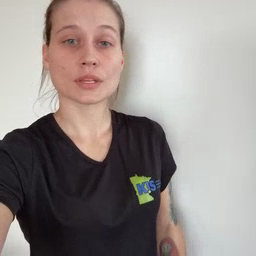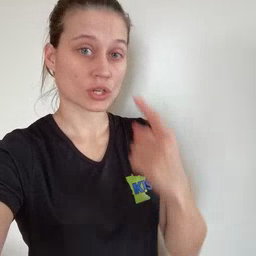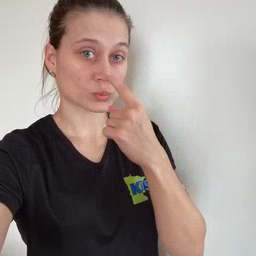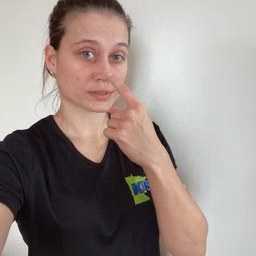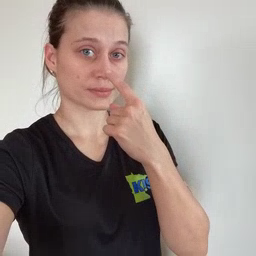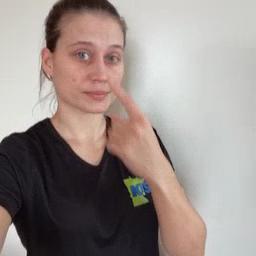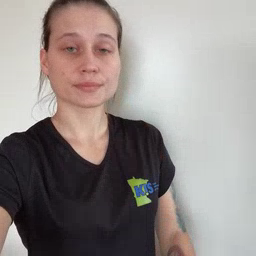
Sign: nose